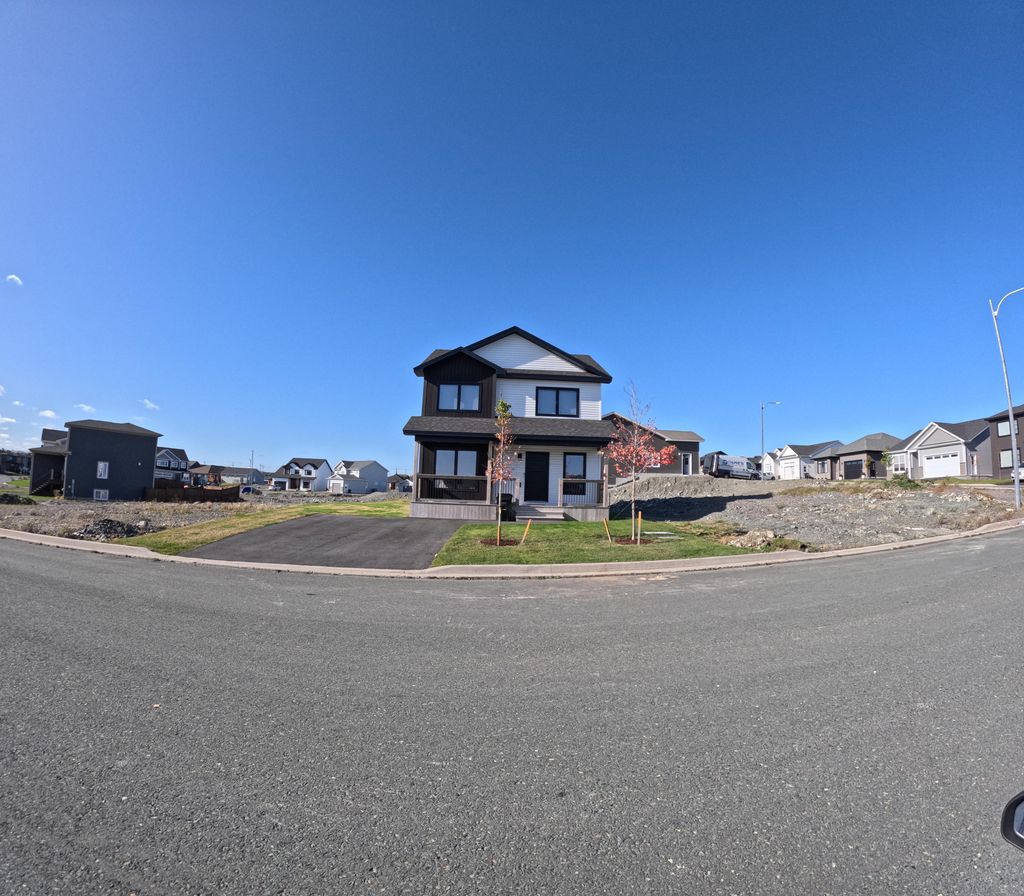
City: st_johns